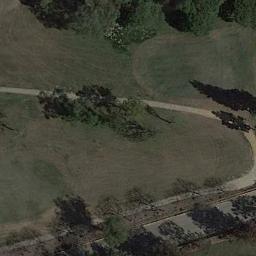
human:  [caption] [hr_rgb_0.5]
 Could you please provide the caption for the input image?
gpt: The golf course has a putting green, Some fairways and barrier trees and some roads go through the golf course .

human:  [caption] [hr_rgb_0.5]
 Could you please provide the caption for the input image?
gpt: The picture shows a road with a nearly 180-degree turn .

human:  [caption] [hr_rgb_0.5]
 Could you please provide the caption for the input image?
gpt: There is a trail and many trees on a large green lawn on the golf course .

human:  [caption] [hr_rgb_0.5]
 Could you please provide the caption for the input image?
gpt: There are numerous trees in the golf course .

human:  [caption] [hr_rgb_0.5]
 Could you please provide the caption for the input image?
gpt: There are some withered trees along the paths on the golf course .